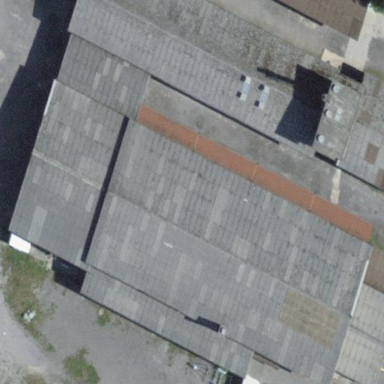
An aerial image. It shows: Commercial building.